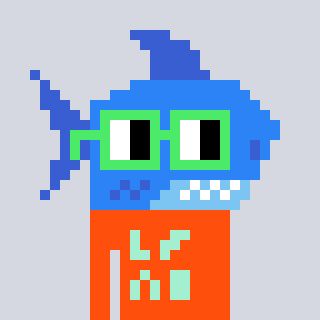
a pixel art character with square light green glasses, a shark-shaped head and a orange-colored body on a cool background